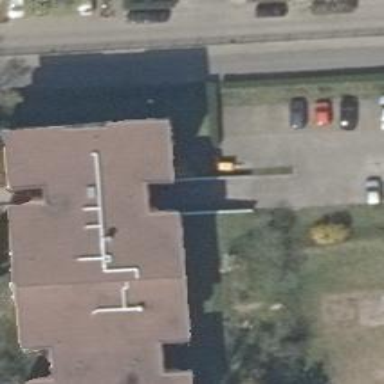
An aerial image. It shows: Parking entrance.